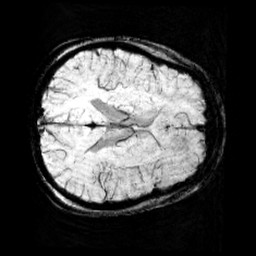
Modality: minIP
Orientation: axial
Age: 13
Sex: male
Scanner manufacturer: siemens
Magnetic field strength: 3 T
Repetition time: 0.027 s
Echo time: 0.02 s